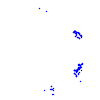
Particle: proton